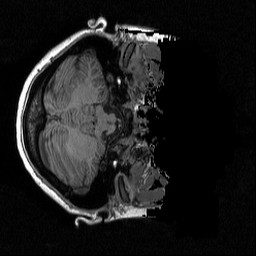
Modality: T1w
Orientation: axial
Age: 22
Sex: female
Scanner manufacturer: siemens
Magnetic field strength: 3 T
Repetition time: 2.3 s
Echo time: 0.00298 s